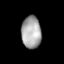
Tissue: lung
Cell type: Endothelial cells
Senescence score: 0.6399
Nuclear area (px): 620
Mean DAPI intensity: 167.132